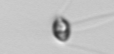
Label: Chaetoceros